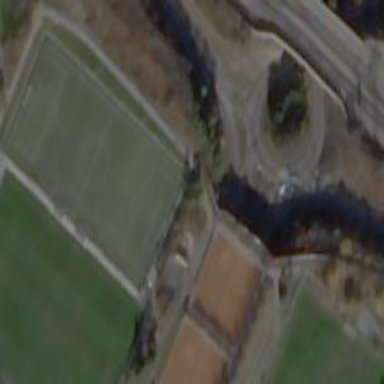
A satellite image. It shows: Artificial turf soccer pitch for leisure activities.